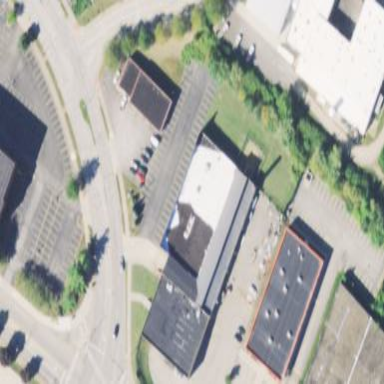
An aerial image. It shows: Commercial building.